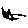
Label: cat